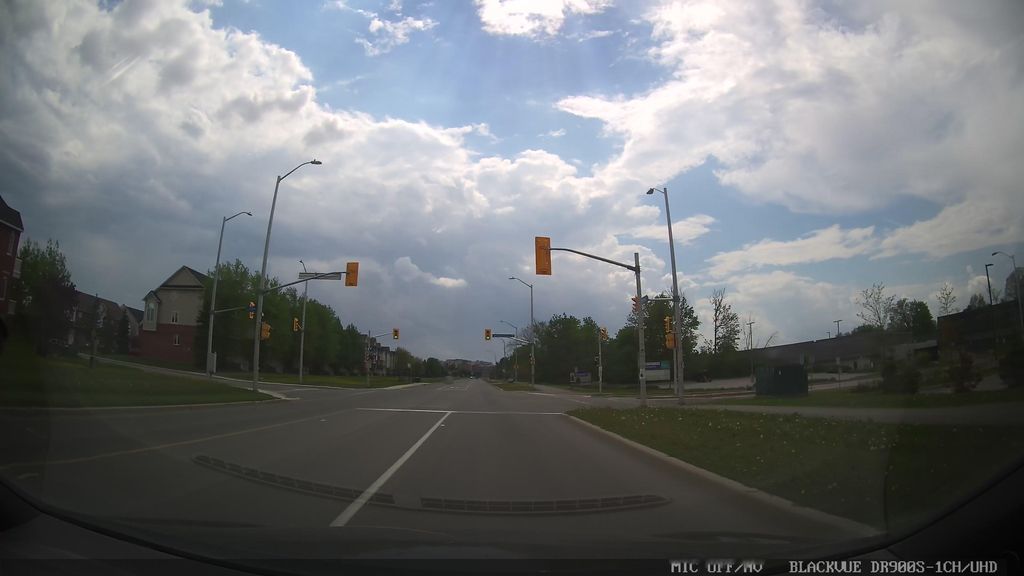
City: ottawa-gatineau